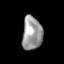
Tissue: lung
Cell type: Myeloid cells
Senescence score: 0.2002
Nuclear area (px): 652
Mean DAPI intensity: 155.87